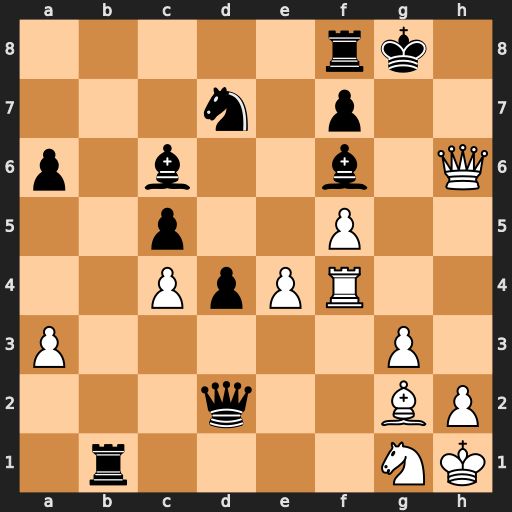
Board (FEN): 5rk1/3n1p2/p1b2b1Q/2p2P2/2PpPR2/P5P1/3q2BP/1r4NK
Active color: w
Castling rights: -
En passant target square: -
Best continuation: Rg4+ Qg5 Rxg5+ Bxg5 Qxg5+